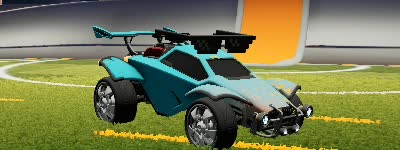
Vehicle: octane